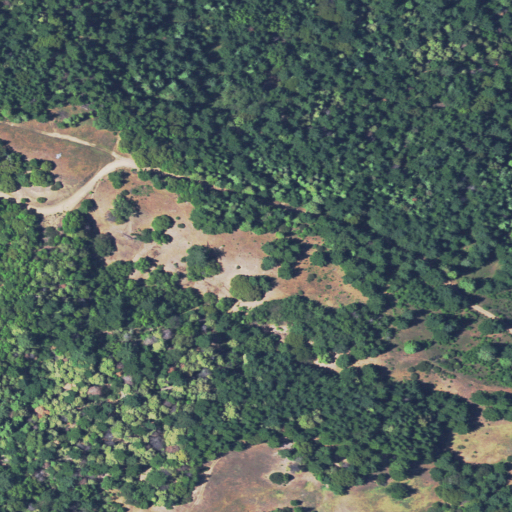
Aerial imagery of ridge(s) in California named Hoover Ridge containing evergreen forest, shrub, and open development